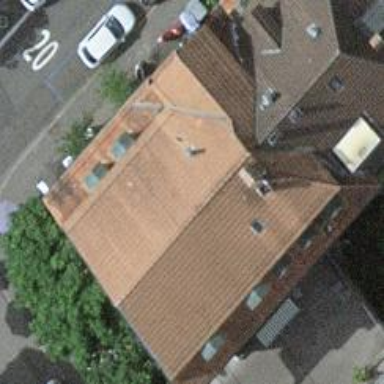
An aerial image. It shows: Restaurant.